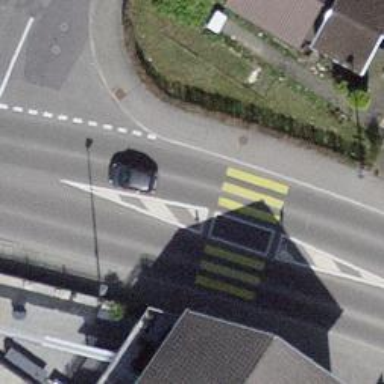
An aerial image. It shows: Zebra crossing on the road.